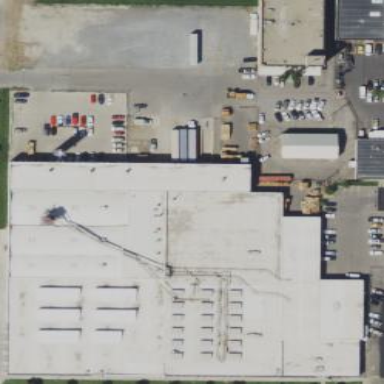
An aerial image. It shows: Industrial area.